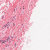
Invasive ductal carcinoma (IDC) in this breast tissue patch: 1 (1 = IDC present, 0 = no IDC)